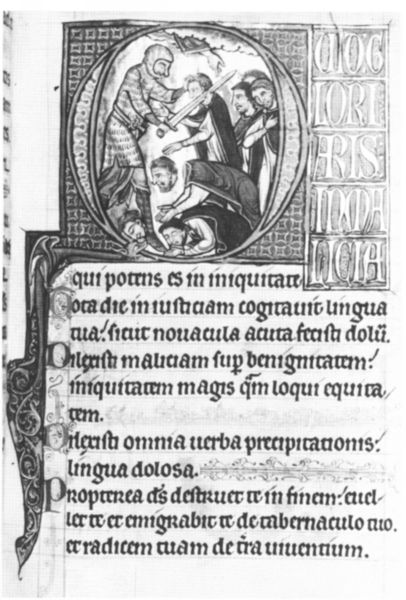
Titel: Amesbury Psalter
Institution: Oxford, All Souls College
Schlagwörter: hand, kopf, umhang, menschen, köpfe, männer, schwarz, weiss, zeichnung, wolke, ornament, geköpft, henker, köpfen, tod, tot, gewand, mantel, gewänder, kreis, schrift, verzierung, seite, schwert, buchstaben, initiale, worte, helm, stiefel, ritter, rüstung, buchseite, mittelalter, mönche, anbeten, miniatur, latein, buchmalerei, majuskel, köpfung, hand gottes